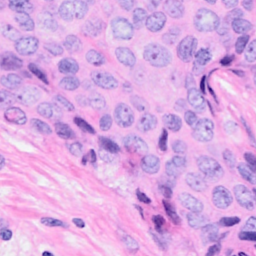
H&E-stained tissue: Breast